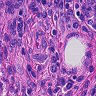
Metastatic tissue present: no